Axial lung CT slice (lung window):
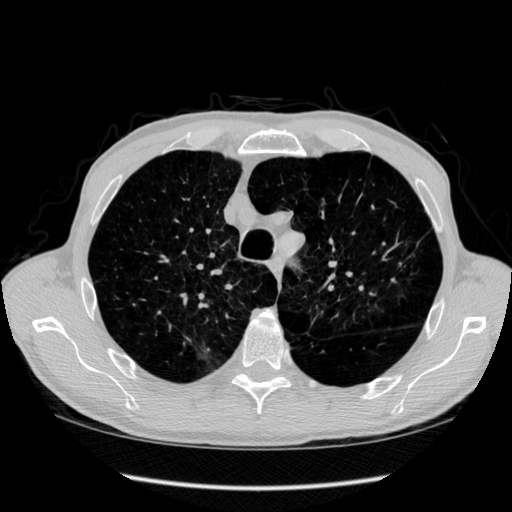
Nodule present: no